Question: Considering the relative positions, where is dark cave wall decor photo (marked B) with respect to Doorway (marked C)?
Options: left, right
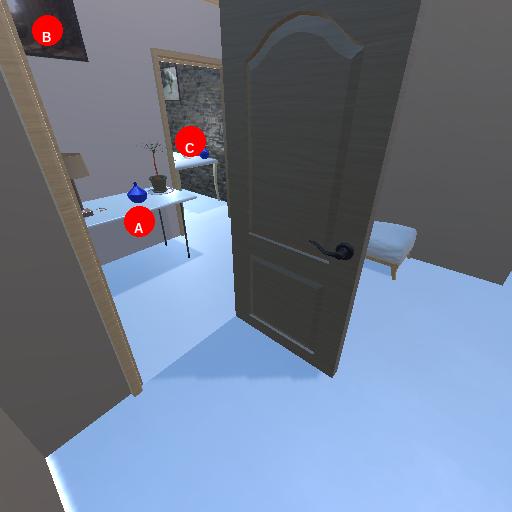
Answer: left